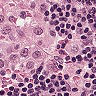
Metastatic tissue present: no